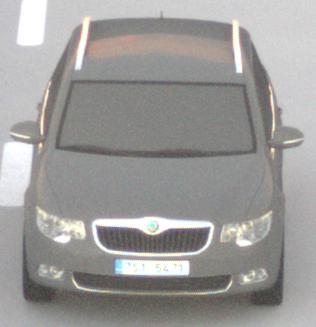
Make: Skoda
Model: Superb Combi 1.4 TSI
Detailed model: Superb (II) Combi
Model produced from: 2010/01
Model produced until: 2011/10
Doors: 5
Color: gray
Road condition: dry road
Daytime: sunrise or sunset
Contrast: low contrast